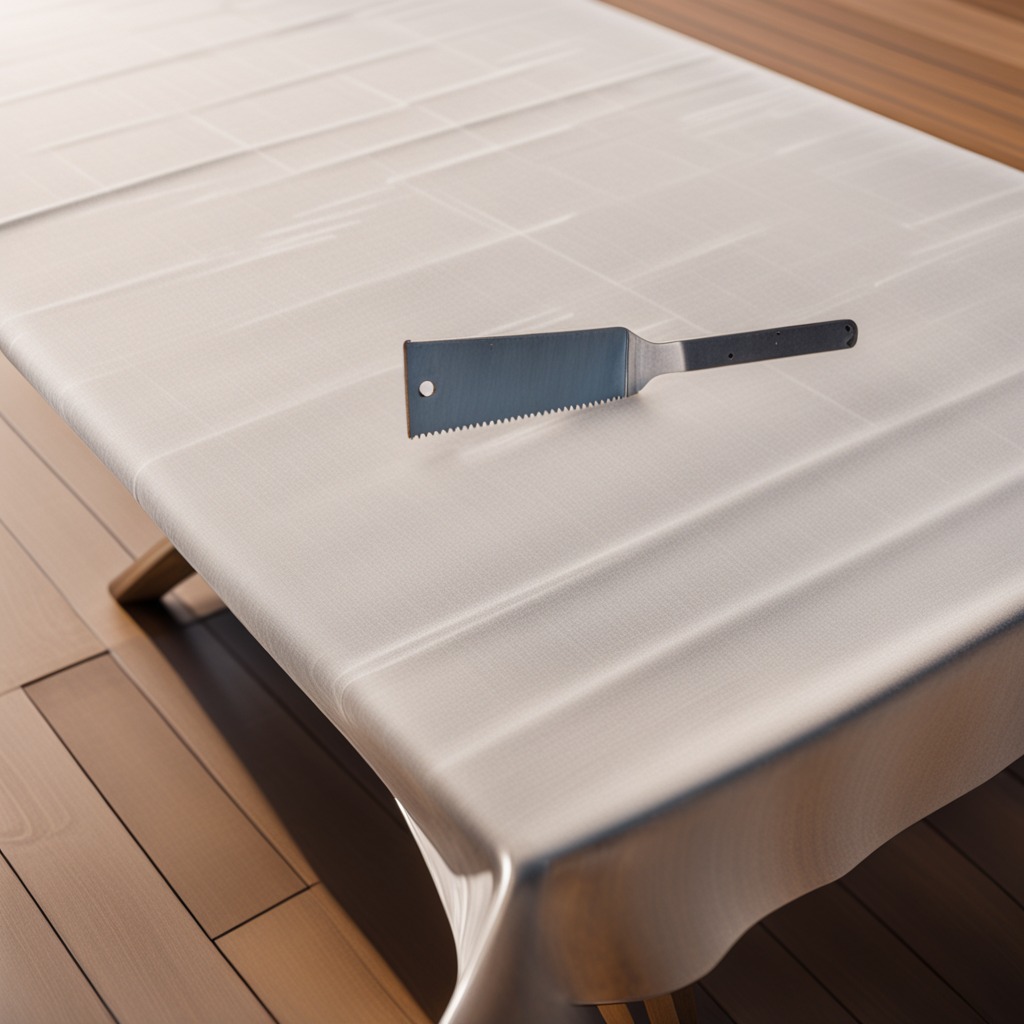
A metal saw is lying on a wooden table in an outdoor workshop during daytime bright natural light soft shadows worn but beneath the cloth.